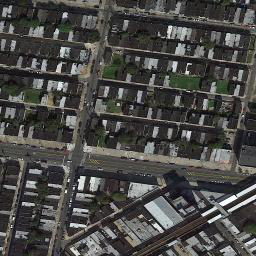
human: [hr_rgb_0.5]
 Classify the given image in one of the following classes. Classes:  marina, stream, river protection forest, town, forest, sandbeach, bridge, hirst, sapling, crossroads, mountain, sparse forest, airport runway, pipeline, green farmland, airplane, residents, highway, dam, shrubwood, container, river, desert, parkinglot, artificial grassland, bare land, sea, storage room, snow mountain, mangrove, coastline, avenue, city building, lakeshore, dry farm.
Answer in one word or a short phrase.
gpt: town